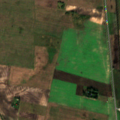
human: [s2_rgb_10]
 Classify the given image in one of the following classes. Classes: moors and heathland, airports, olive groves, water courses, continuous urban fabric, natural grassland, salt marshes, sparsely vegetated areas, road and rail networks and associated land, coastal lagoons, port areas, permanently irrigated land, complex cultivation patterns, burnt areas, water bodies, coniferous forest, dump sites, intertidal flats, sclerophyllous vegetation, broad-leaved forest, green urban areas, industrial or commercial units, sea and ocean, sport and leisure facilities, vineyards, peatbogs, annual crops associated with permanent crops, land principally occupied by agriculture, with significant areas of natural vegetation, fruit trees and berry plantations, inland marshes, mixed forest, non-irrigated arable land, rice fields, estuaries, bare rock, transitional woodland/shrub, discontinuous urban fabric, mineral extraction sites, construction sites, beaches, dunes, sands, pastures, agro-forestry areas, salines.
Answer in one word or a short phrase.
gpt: non-irrigated arable land, complex cultivation patterns, land principally occupied by agriculture, with significant areas of natural vegetation